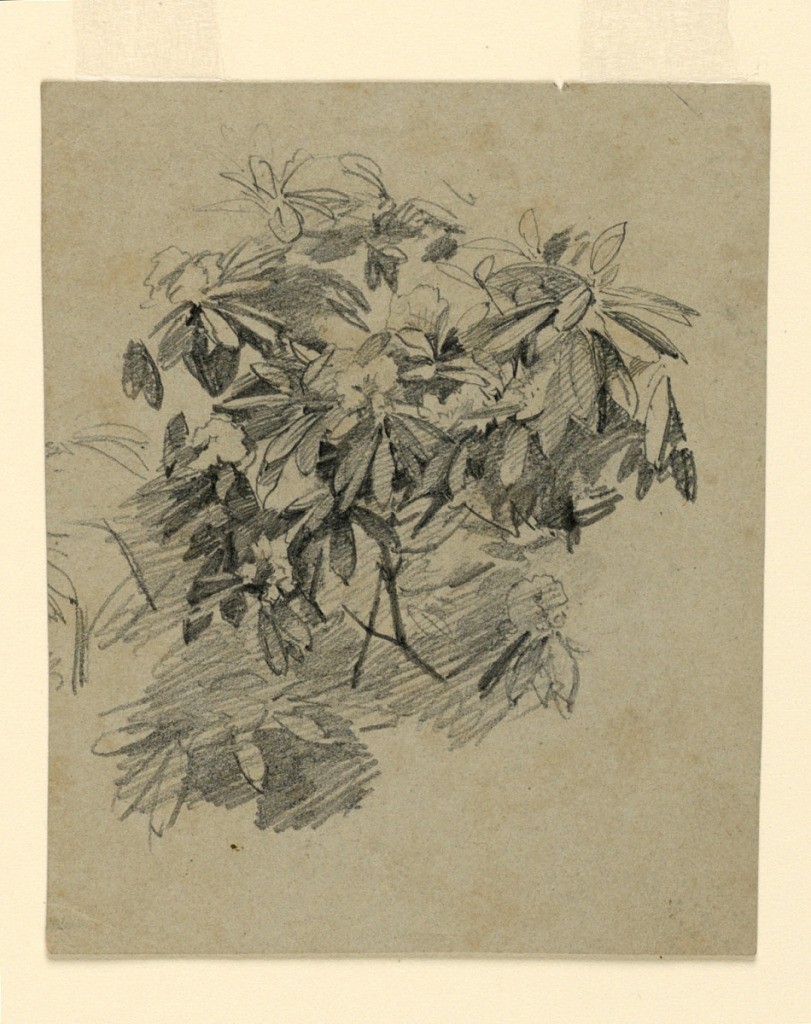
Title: Study of foliage
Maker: William Trost Richards, American, 1833–1905
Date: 1865–1870
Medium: Graphite on paper
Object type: Drawing
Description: Sketch of a tree with foliage.